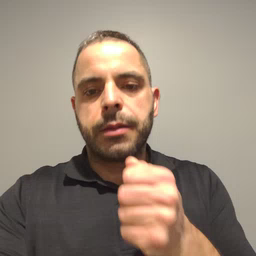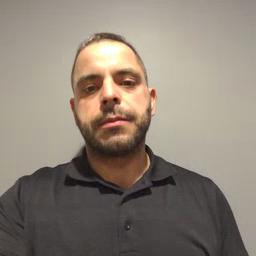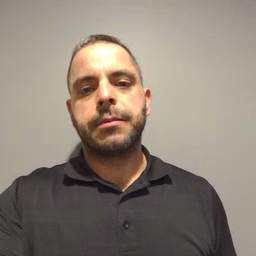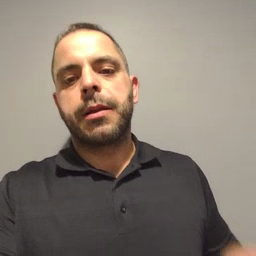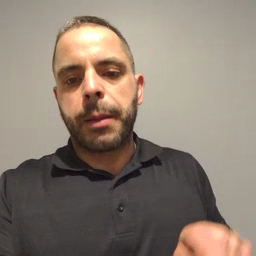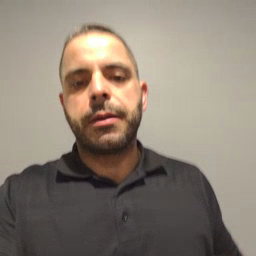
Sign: puppy